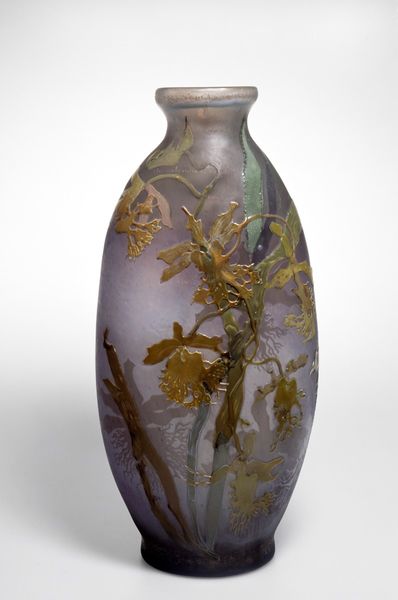
Titel: Vase 'Les Lumineuses' mit einem Vers von Victor Hugo
Künstler: Emile Gallé
Standort: Hamburg
Institution: Museum für Kunst und Gewerbe Hamburg
Schlagwörter: glas, vase, jugendstil, geschnitten, art nouveau, stile liberty, zierobjekte, stile floreale, geätzt, überfangen